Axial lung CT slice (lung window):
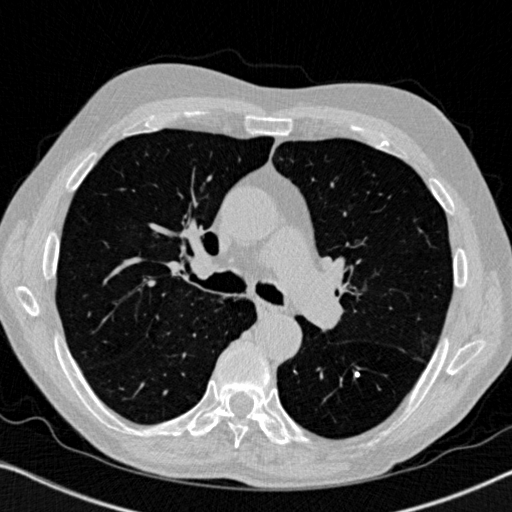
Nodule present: yes
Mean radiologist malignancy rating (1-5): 1